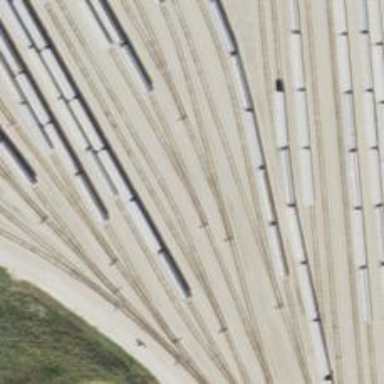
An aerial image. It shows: Rail spur service.